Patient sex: M
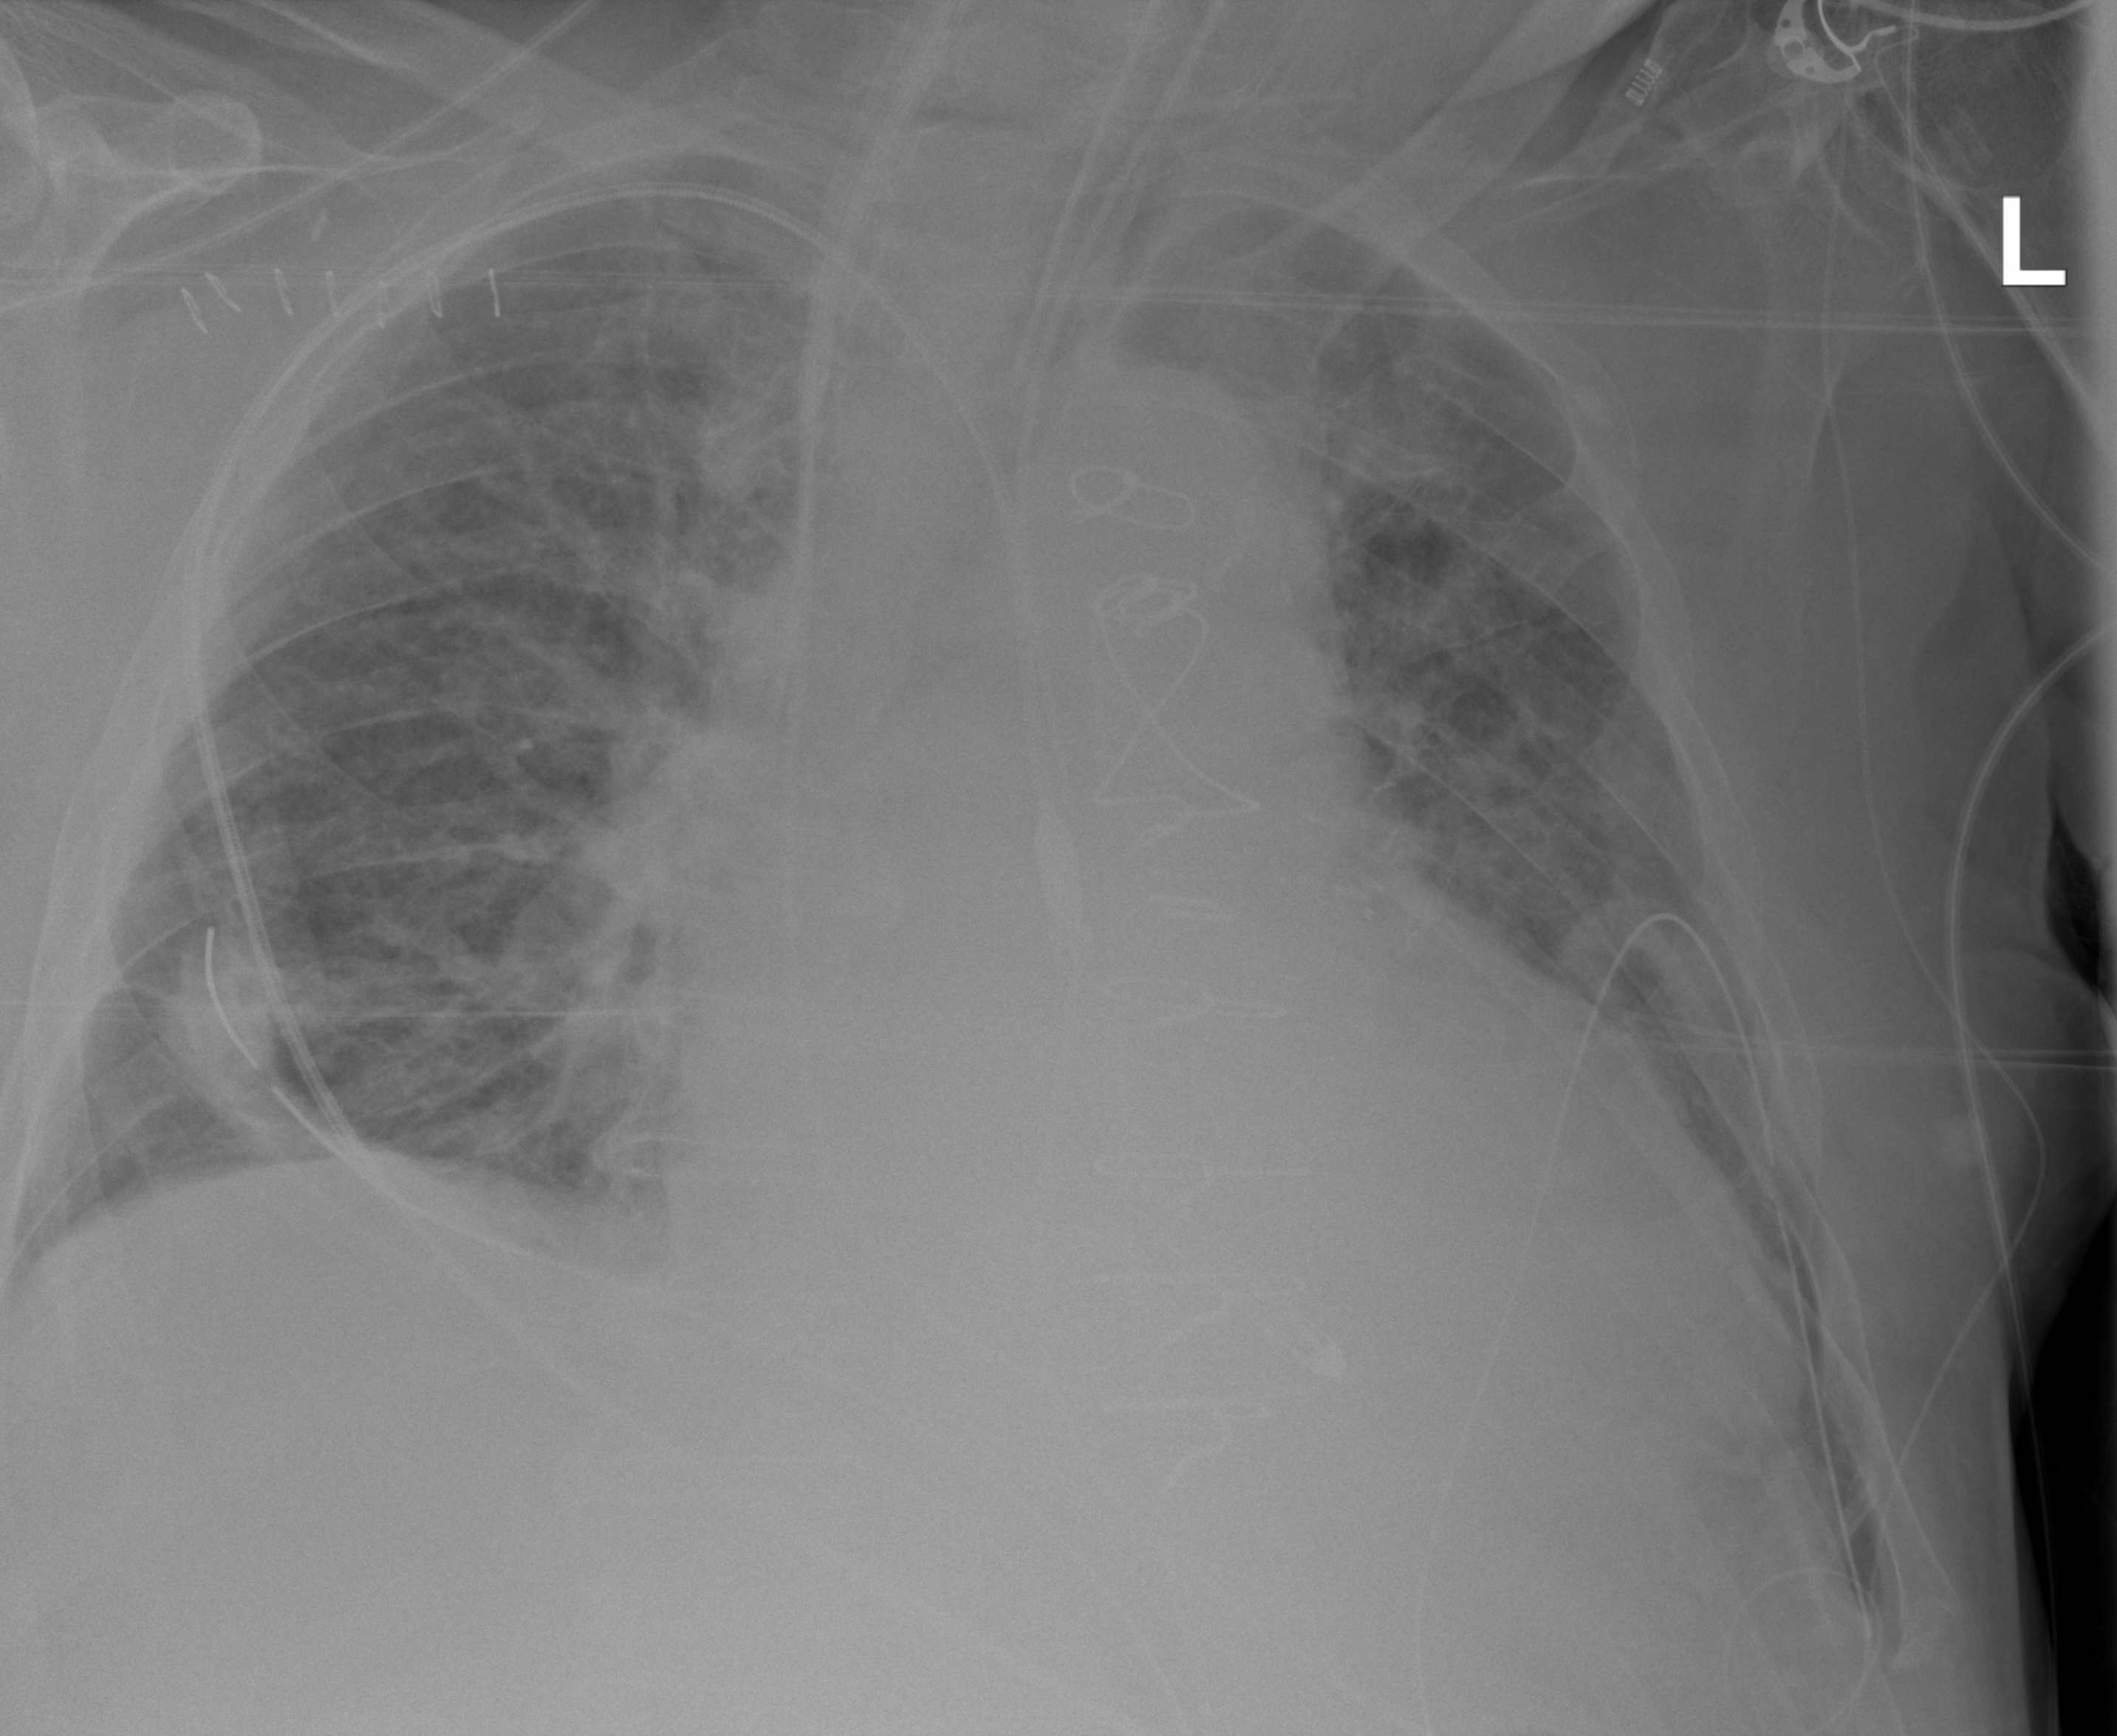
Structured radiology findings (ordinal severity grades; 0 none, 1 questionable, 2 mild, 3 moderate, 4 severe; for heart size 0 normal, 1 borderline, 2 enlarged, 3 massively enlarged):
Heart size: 2
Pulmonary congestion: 2
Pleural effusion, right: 0
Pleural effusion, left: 2
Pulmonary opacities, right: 2
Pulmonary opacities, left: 2
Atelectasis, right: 2
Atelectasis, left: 3